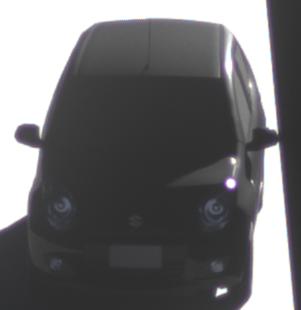
Make: Suzuki
Model: Alto 1.0
Detailed model: Alto (V)
Model produced from: 2011/02
Model produced until: 2011/03
Doors: 5
Color: black
Road condition: dry road
Daytime: morning or afternoon
Contrast: high contrast